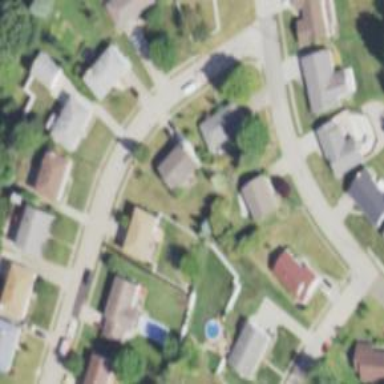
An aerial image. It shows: Neighborhood.